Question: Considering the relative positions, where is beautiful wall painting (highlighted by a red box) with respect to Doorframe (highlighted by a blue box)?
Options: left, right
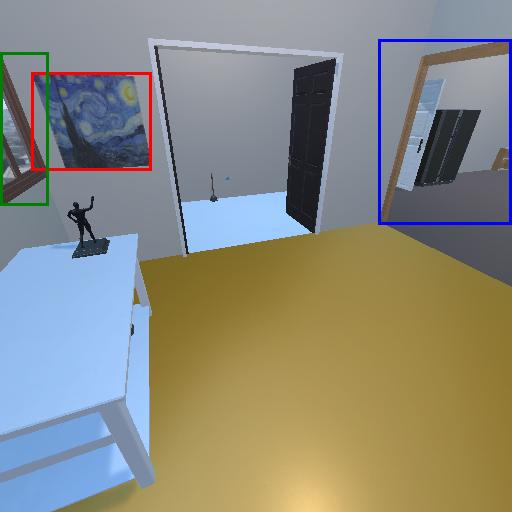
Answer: left